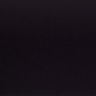
Metastatic tissue present: no